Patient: sex M, age 45
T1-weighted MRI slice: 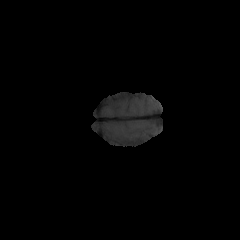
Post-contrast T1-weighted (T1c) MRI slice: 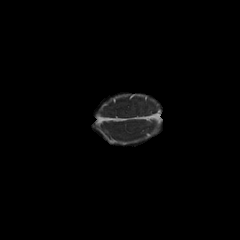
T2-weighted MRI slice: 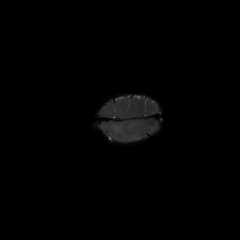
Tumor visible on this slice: yes
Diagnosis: Astrocytoma, IDH-mutant
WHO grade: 3